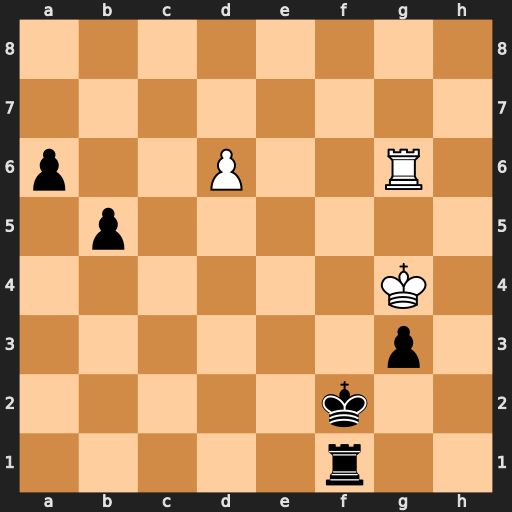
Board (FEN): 8/8/p2P2R1/1p6/6K1/6p1/5k2/5r2
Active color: w
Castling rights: -
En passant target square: -
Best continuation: Rf6+ Kg1 Rxf1+ Kxf1 Kxg3